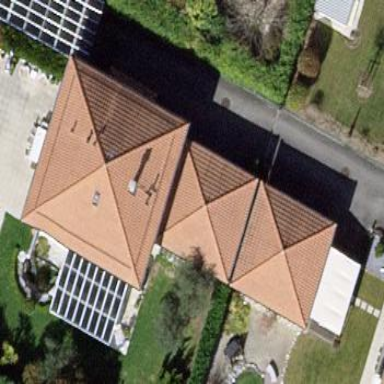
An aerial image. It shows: Garage.